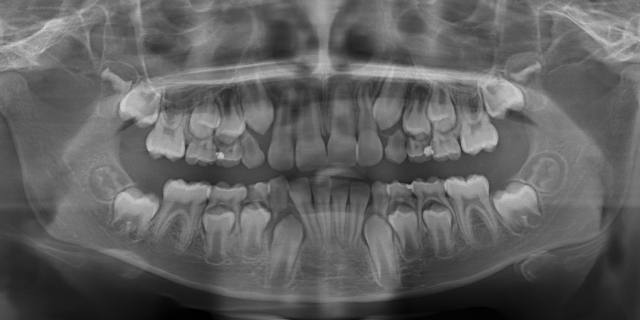
child